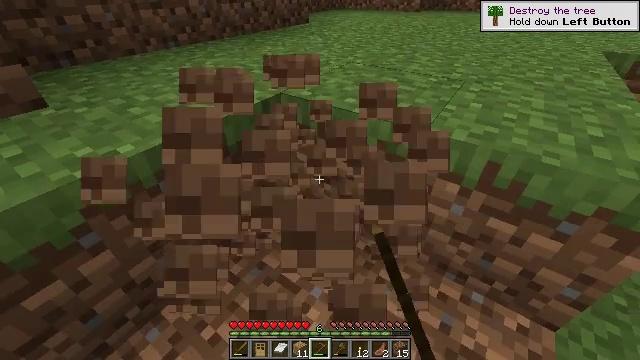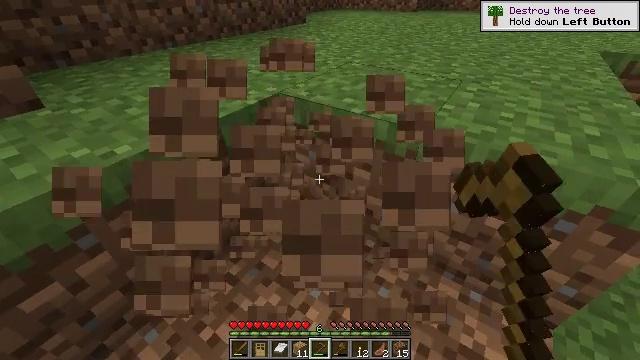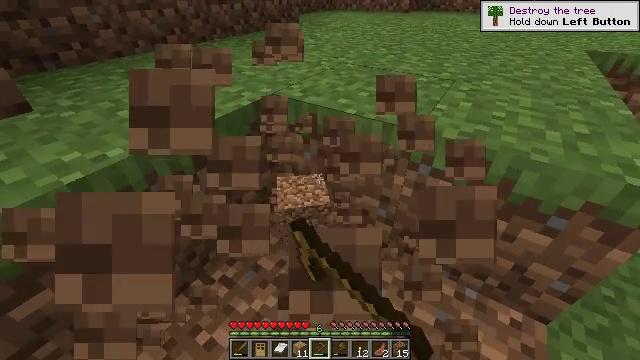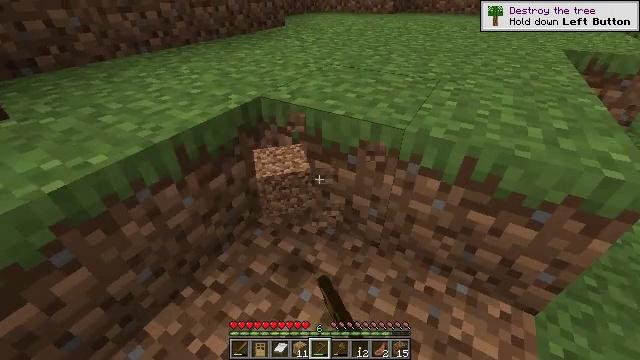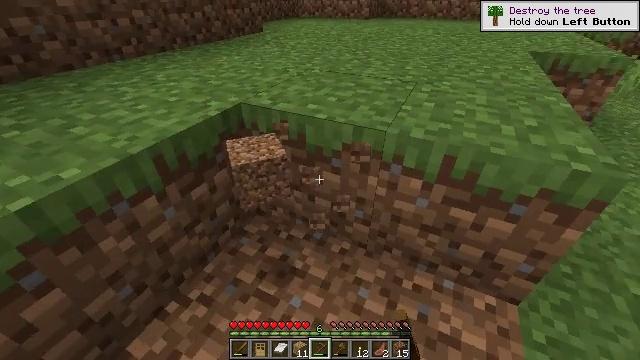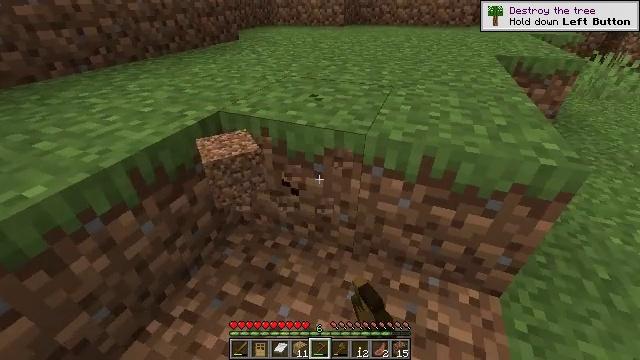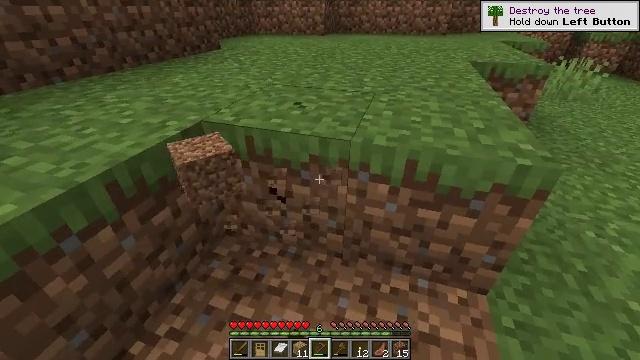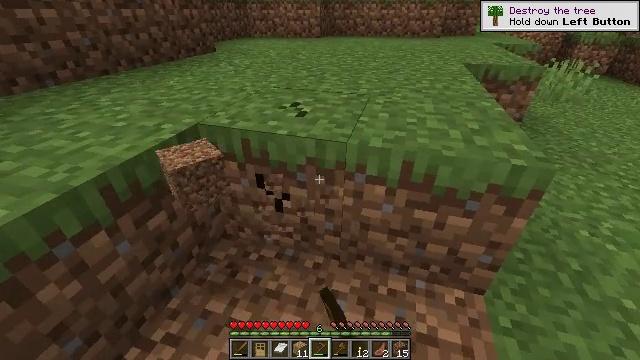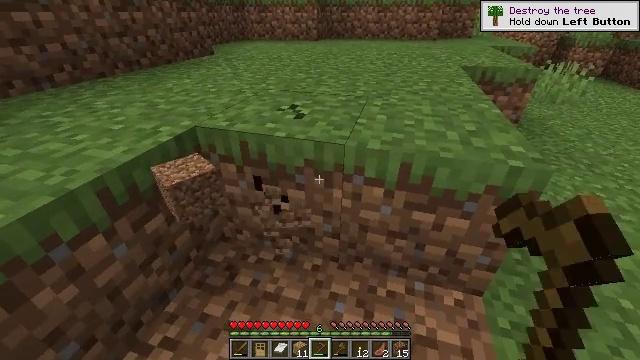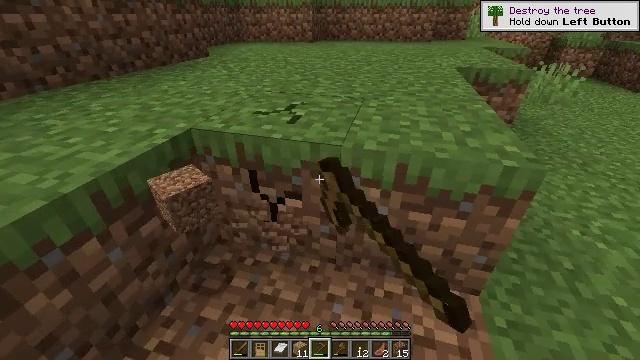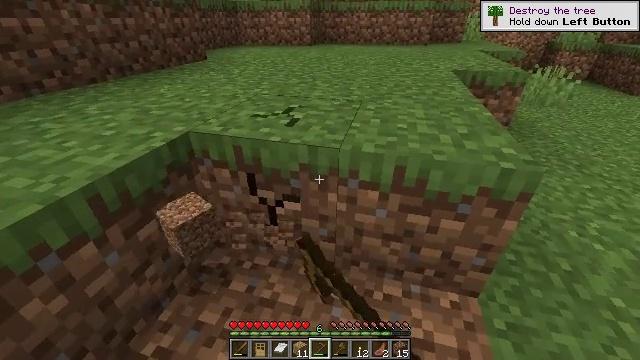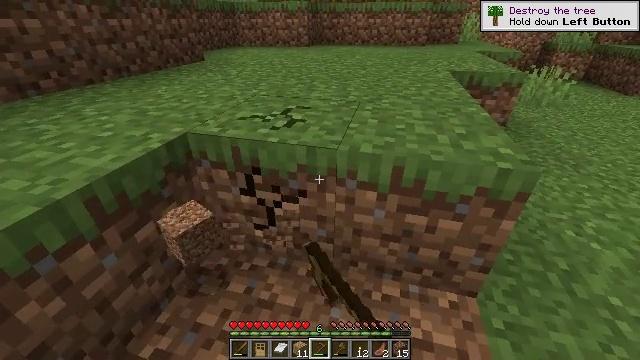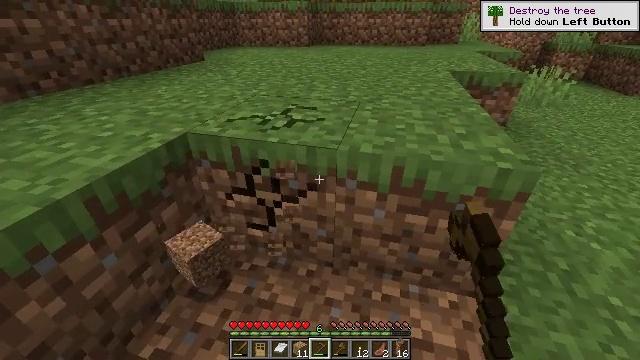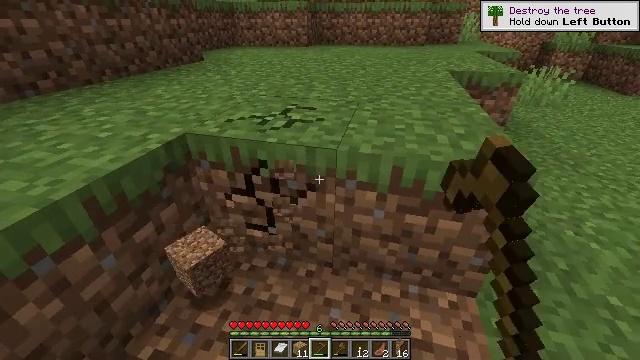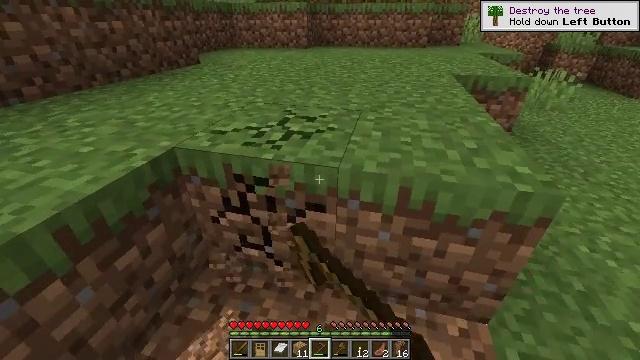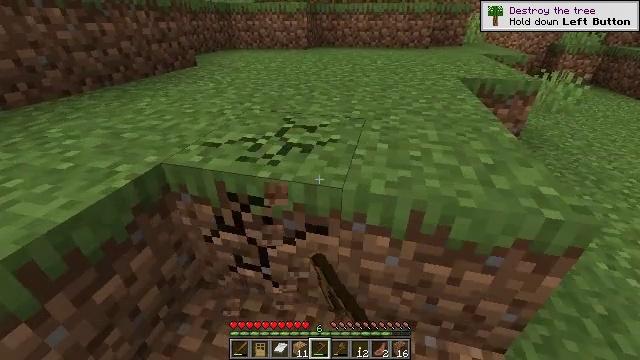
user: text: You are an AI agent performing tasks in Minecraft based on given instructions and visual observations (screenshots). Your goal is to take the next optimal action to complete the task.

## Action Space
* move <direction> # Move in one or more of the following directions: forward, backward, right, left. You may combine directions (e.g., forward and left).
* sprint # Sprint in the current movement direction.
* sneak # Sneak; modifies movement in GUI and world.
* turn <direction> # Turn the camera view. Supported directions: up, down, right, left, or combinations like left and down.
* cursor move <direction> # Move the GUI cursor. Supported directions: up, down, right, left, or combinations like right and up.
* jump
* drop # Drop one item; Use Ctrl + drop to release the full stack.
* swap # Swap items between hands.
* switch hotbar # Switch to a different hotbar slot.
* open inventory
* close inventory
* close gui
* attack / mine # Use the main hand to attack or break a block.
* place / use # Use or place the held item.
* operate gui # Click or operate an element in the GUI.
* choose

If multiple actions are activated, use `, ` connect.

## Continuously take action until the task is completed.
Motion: motion action
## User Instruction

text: Dig up the grass block for dirt.
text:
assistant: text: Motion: attack / mine
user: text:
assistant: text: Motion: turn right, attack / mine
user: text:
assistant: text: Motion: turn right, attack / mine
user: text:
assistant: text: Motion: turn right, attack / mine
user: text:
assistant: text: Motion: turn right and up, attack / mine
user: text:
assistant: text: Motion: turn right and up, attack / mine
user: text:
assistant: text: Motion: attack / mine
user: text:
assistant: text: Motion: attack / mine
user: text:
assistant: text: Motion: attack / mine
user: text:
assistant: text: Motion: attack / mine
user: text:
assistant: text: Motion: attack / mine
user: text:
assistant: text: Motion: attack / mine
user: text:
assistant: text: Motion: move forward, attack / mine
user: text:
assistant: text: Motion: move forward, attack / mine
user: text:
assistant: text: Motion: move forward, attack / mine
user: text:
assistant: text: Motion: move forward, attack / mine
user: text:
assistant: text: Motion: move forward, attack / mine
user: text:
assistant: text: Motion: move forward, attack / mine
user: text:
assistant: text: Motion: attack / mine
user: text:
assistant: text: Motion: attack / mine
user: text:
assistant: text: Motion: attack / mine
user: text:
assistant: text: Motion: turn right, attack / mine
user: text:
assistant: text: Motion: attack / mine
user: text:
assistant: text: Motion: attack / mine
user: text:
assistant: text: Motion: attack / mine
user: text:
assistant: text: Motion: attack / mine
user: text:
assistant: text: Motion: attack / mine
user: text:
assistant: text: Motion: attack / mine
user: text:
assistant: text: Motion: attack / mine
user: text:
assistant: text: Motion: attack / mine